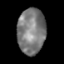
Tissue: skin
Cell type: Epithelial cells
Senescence score: 0.2722
Nuclear area (px): 1246
Mean DAPI intensity: 124.026